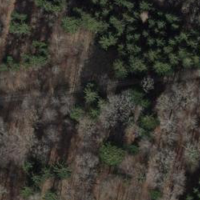
EUNIS habitat code: 44
Species observed at this site:
Tussilago farfara